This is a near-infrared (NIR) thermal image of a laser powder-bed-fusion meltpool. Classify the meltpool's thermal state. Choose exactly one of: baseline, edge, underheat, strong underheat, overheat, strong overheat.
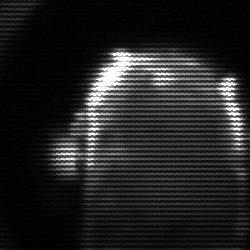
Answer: baseline